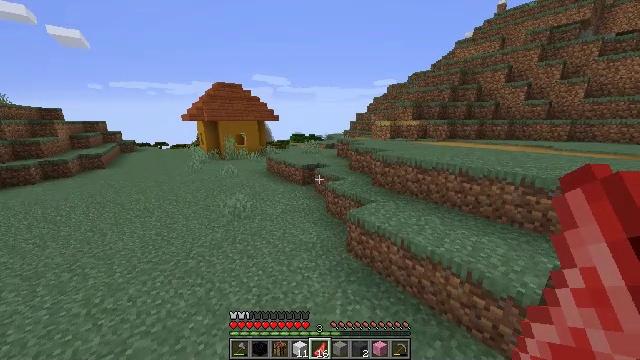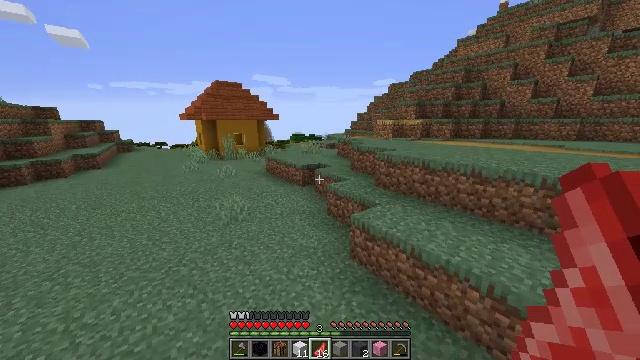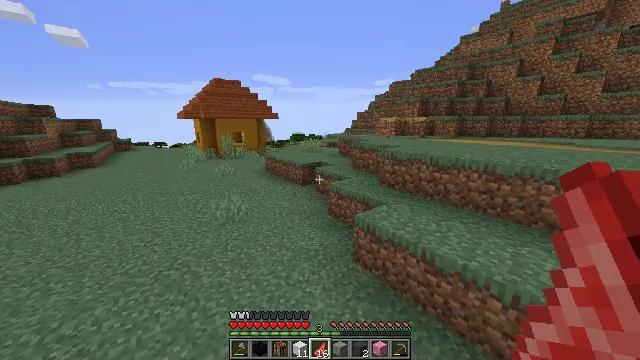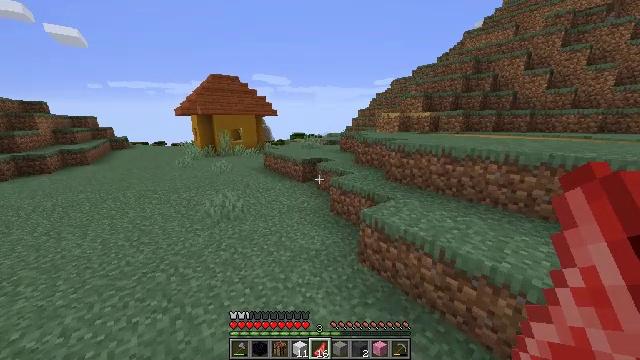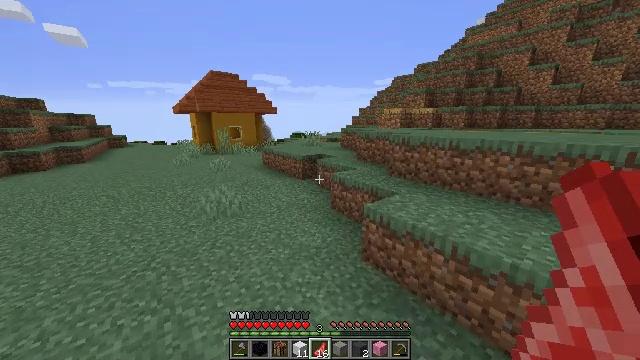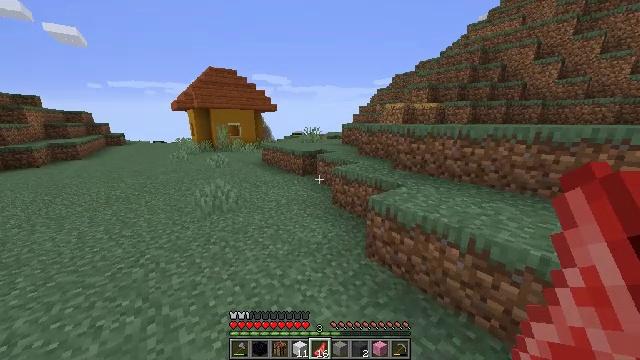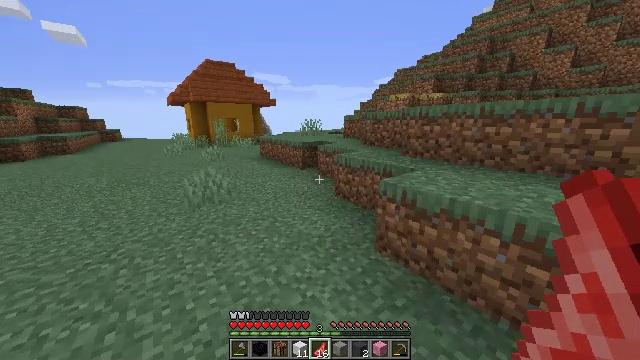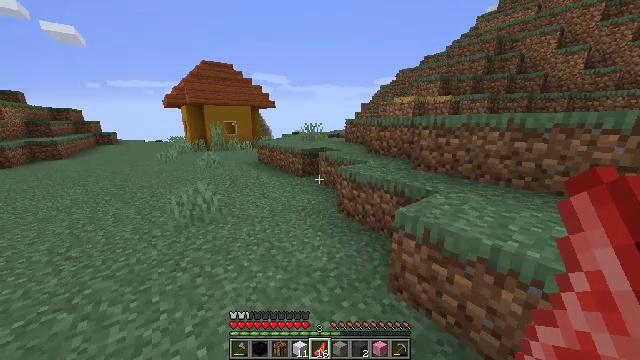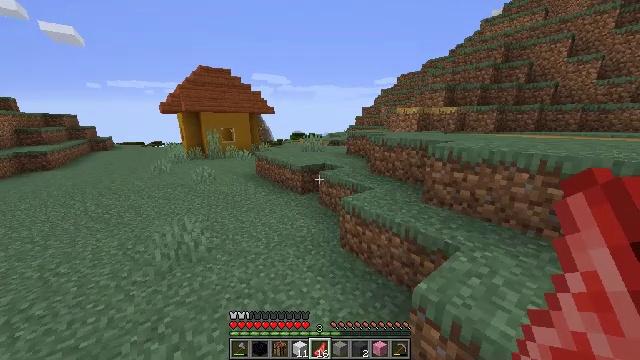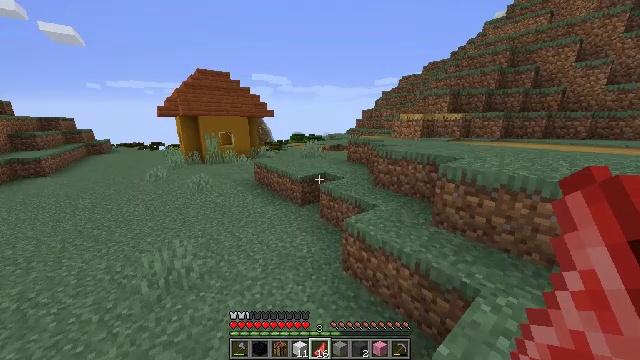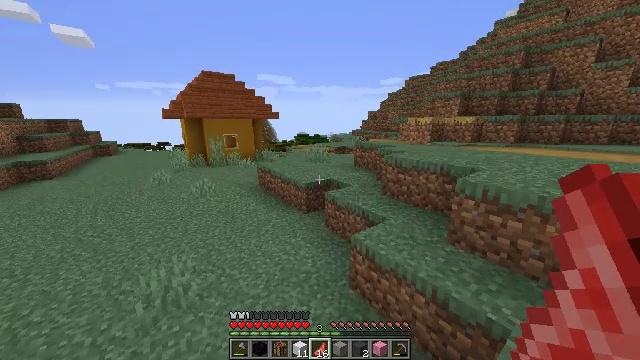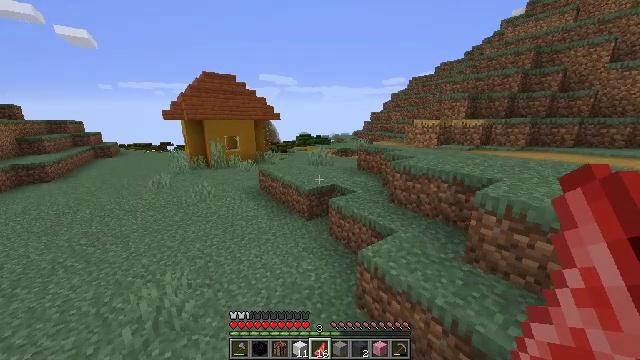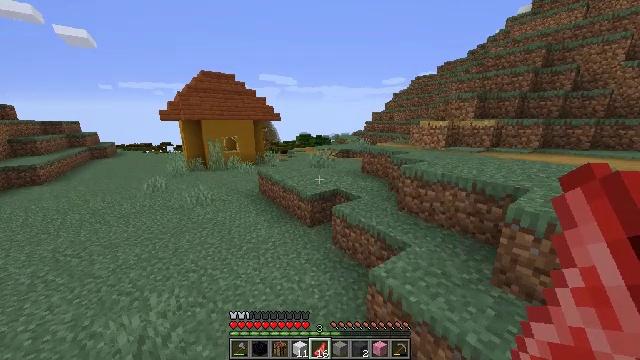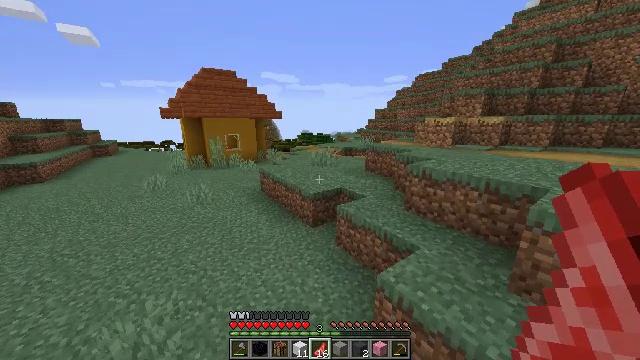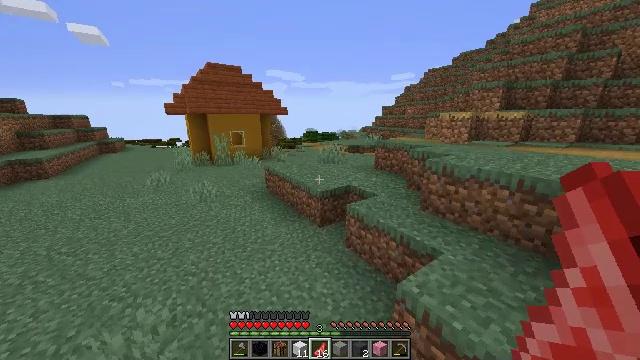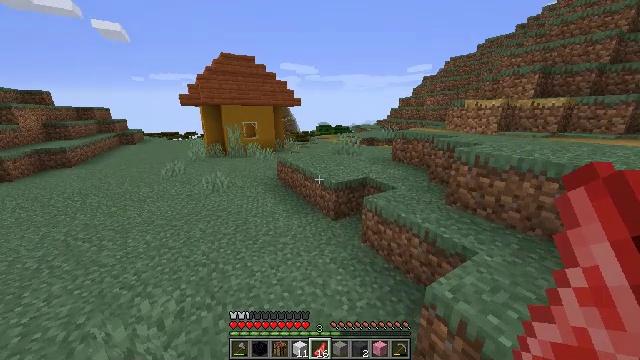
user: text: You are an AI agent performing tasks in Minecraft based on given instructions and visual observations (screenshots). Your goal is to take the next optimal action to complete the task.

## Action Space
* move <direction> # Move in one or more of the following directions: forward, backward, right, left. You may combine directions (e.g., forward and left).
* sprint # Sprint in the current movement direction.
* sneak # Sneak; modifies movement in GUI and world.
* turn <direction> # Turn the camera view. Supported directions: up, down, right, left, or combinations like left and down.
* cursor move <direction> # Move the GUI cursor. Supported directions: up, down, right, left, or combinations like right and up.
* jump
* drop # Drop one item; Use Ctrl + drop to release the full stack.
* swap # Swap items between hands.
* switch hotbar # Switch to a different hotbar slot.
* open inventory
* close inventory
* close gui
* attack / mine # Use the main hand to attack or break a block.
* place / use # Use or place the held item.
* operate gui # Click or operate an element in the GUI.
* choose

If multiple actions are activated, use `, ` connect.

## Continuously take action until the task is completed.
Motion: motion action
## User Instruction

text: Collect the orange bed by mining it.
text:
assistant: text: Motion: move forward, jump
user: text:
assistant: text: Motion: move forward, jump
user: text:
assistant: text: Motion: move forward, jump
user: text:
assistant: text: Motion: move forward, jump
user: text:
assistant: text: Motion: move forward, jump
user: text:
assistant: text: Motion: move forward, jump
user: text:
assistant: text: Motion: move forward, jump
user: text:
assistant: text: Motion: move forward, jump
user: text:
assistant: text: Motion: move forward and move left, jump
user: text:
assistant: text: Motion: move forward and move left, turn left, jump
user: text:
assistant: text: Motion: move forward and move left, jump
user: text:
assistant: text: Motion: move forward and move left, jump
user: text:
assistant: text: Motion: move forward and move left, jump
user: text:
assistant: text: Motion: move forward and move left, turn left, jump
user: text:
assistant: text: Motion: move forward and move left, turn left and down, jump
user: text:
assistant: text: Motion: move forward and move left, turn left, jump
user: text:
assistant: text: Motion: move forward and move left, turn left and down, jump
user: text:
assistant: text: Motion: move forward and move left, turn left, jump
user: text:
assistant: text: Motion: move forward and move left, jump
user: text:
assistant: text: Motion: move forward, jump
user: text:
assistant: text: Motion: move forward, jump
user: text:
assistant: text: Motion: move forward, jump
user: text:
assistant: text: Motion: move forward, jump
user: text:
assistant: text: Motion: move forward, jump
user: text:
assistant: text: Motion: move forward, jump
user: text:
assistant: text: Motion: move forward and move left, jump
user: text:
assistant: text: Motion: move forward and move left, jump
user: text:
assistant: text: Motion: move forward, turn right and down, jump
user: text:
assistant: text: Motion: move forward, turn right, jump
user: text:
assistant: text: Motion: move forward, jump